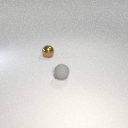
small brown metal sphere behind small gray rubber sphere